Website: bh-photo
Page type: receipt
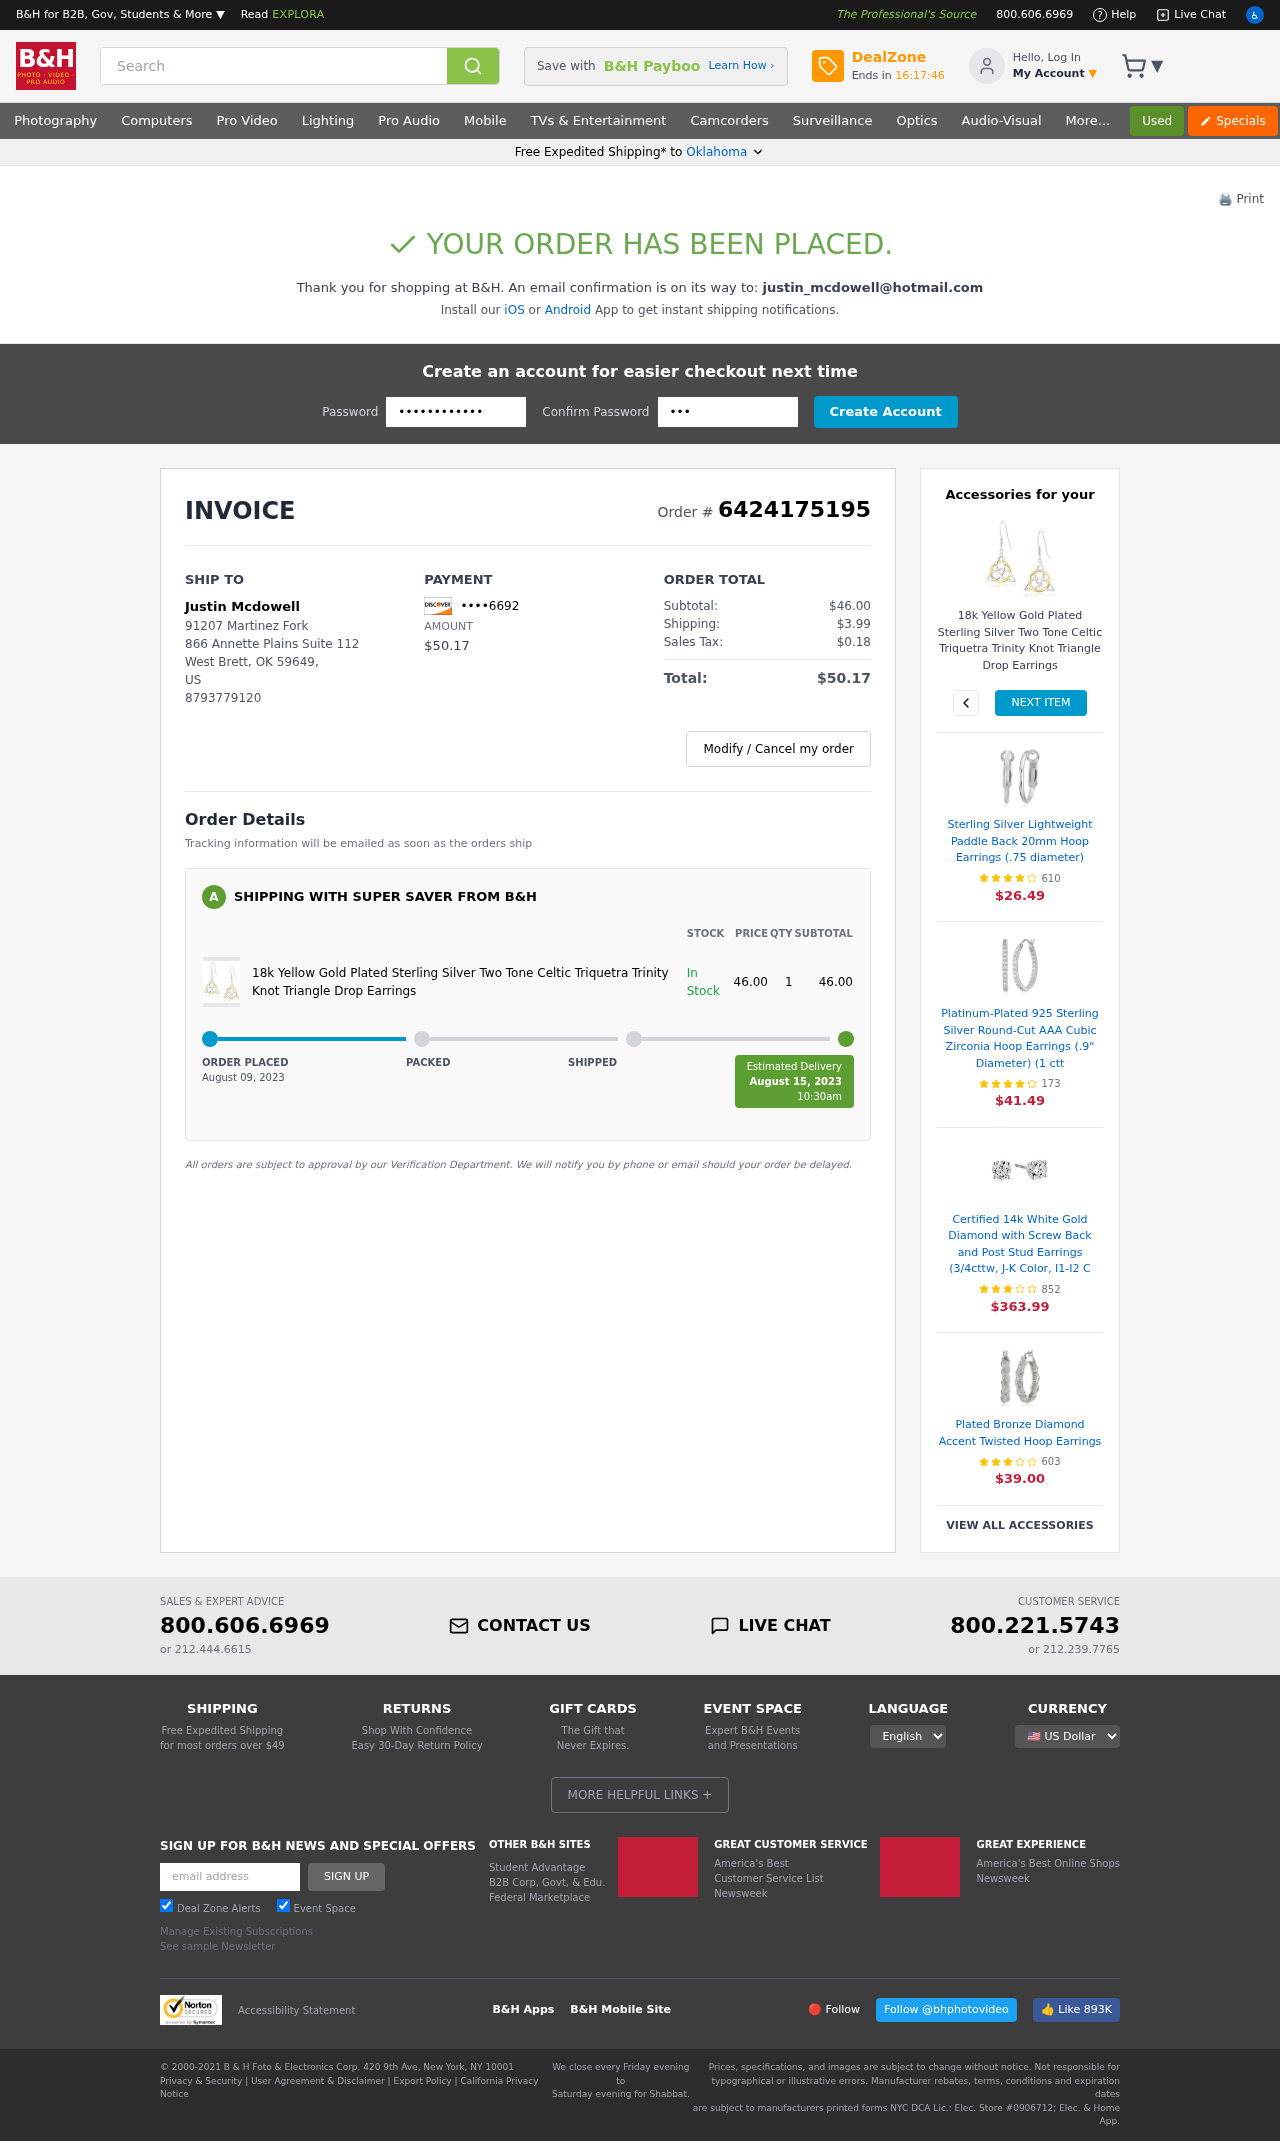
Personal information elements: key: PII_CARD_LAST4
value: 6692
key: PII_CITY
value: West Brett
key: PII_EMAIL
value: justin_mcdowell@hotmail.com
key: PII_FULLNAME
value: Justin Mcdowell
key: PII_PHONE
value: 8793779120
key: PII_POSTCODE
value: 59649
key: PII_STATE
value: Oklahoma
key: PII_STATE_ABBR
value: OK
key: PII_STREET
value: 91207 Martinez Fork
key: PII_STREET2
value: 866 Annette Plains Suite 112
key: PII_COUNTRY_CODE
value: US
Product elements: key: PRODUCT1_NAME
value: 18k Yellow Gold Plated Sterling Silver Two Tone Celtic Triquetra Trinity Knot Triangle Drop Earrings
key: PRODUCT1_PRICE
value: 46
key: PRODUCT1_QUANTITY
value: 1
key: PRODUCT1_NAME2
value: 18k Yellow Gold Plated Sterling Silver Two Tone Celtic Triquetra Trinity Knot Triangle Drop Earrings
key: PRODUCT2_NAME
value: Sterling Silver Lightweight Paddle Back 20mm Hoop Earrings (.75 diameter)
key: PRODUCT2_NUM_RATINGS
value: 610
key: PRODUCT2_PRICE
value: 26.49
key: PRODUCT3_NAME
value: Platinum-Plated 925 Sterling Silver Round-Cut AAA Cubic Zirconia Hoop Earrings (.9" Diameter) (1 ctt
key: PRODUCT3_NUM_RATINGS
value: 173
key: PRODUCT3_PRICE
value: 41.49
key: PRODUCT4_NAME
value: Certified 14k White Gold Diamond with Screw Back and Post Stud Earrings (3/4cttw, J-K Color, I1-I2 C
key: PRODUCT4_NUM_RATINGS
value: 852
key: PRODUCT4_PRICE
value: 363.99
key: PRODUCT5_NAME
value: Plated Bronze Diamond Accent Twisted Hoop Earrings
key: PRODUCT5_NUM_RATINGS
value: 603
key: PRODUCT5_PRICE
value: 39.00
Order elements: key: ORDER_ID
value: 6424175195
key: ORDER_TOTAL
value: $50.17
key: ORDER_SUBTOTAL
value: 46.00
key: ORDER_SUBTOTAL
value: $46.00
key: ORDER_SHIPPING_COST
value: $3.99
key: ORDER_TAX
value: $0.18
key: ORDER_DATE
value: August 09, 2023
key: ORDER_DELIVERY_DATE
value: August 15, 2023
Search elements: key: HEADER_SEARCH
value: Search